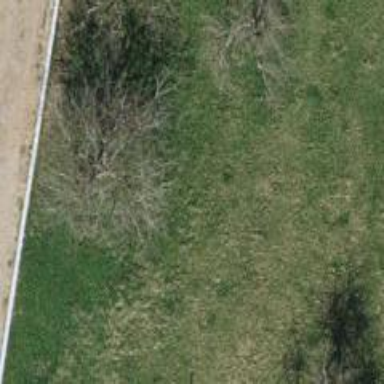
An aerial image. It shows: Beautiful tree in nature.